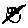
Label: smiley face